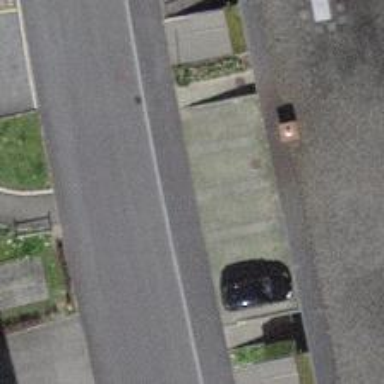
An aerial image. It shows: Kerb barrier.